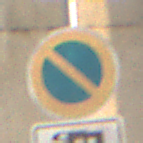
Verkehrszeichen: EingeschraenktesHalteverbot
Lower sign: HinweisDurchSinnbild23
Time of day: SunriseSunset
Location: Roofed (Suburban)
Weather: Clear
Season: NotSpecified
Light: Natural